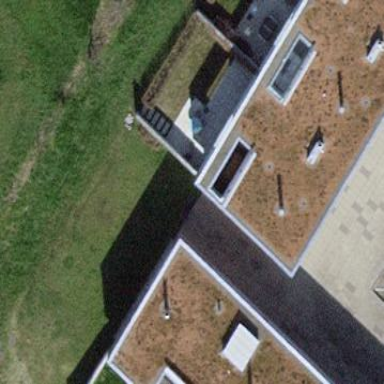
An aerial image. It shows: Red house with flat roof.